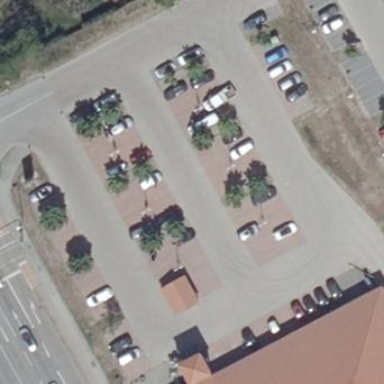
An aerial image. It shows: Parking area with surface.